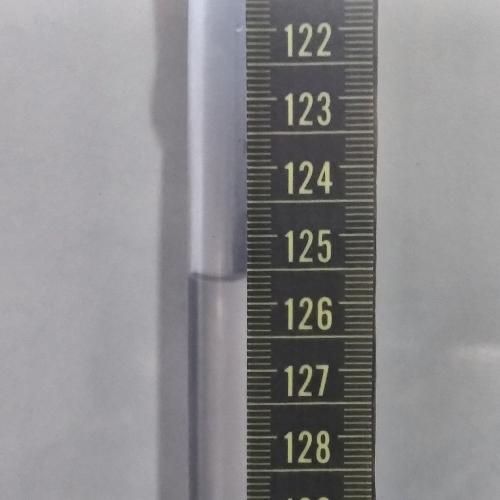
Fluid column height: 125.6 cm